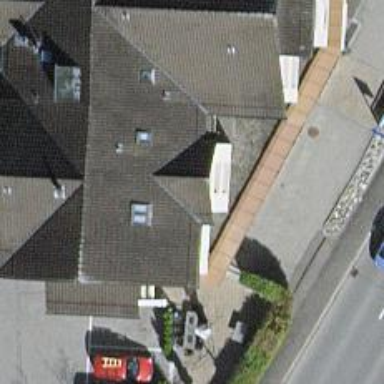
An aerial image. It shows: Restaurant.